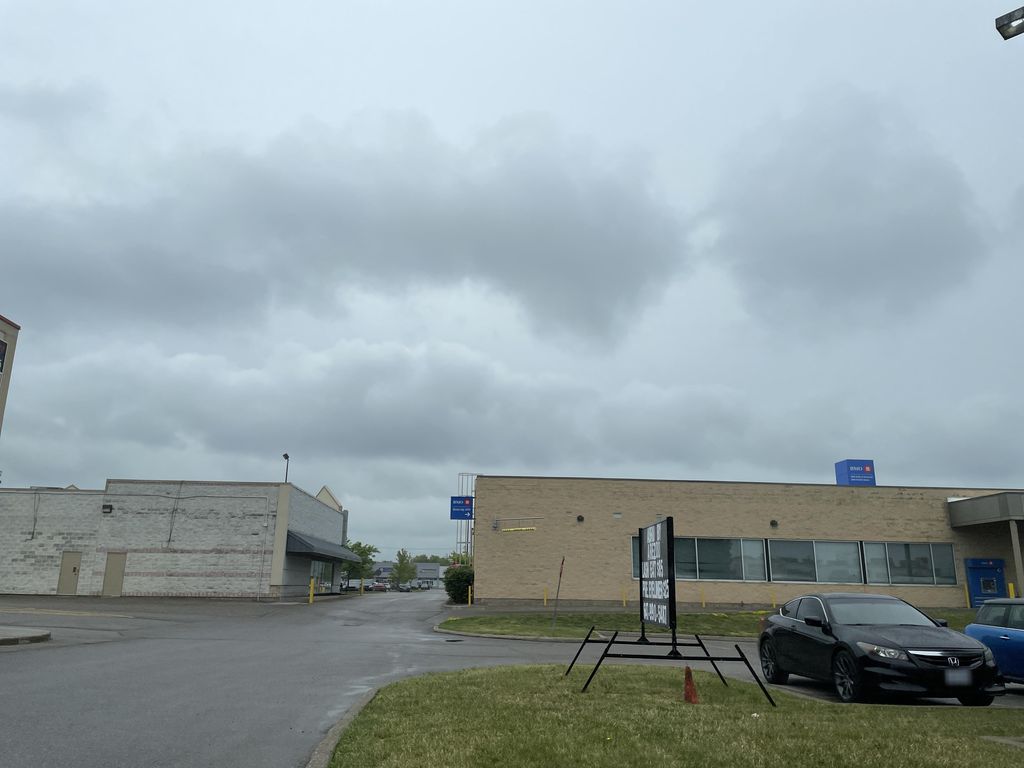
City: kitchener-waterloo